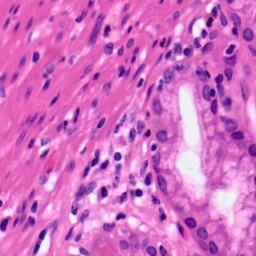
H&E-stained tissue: Pancreatic